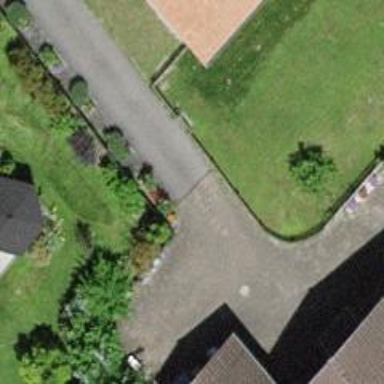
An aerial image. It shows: Driveway.